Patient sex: M
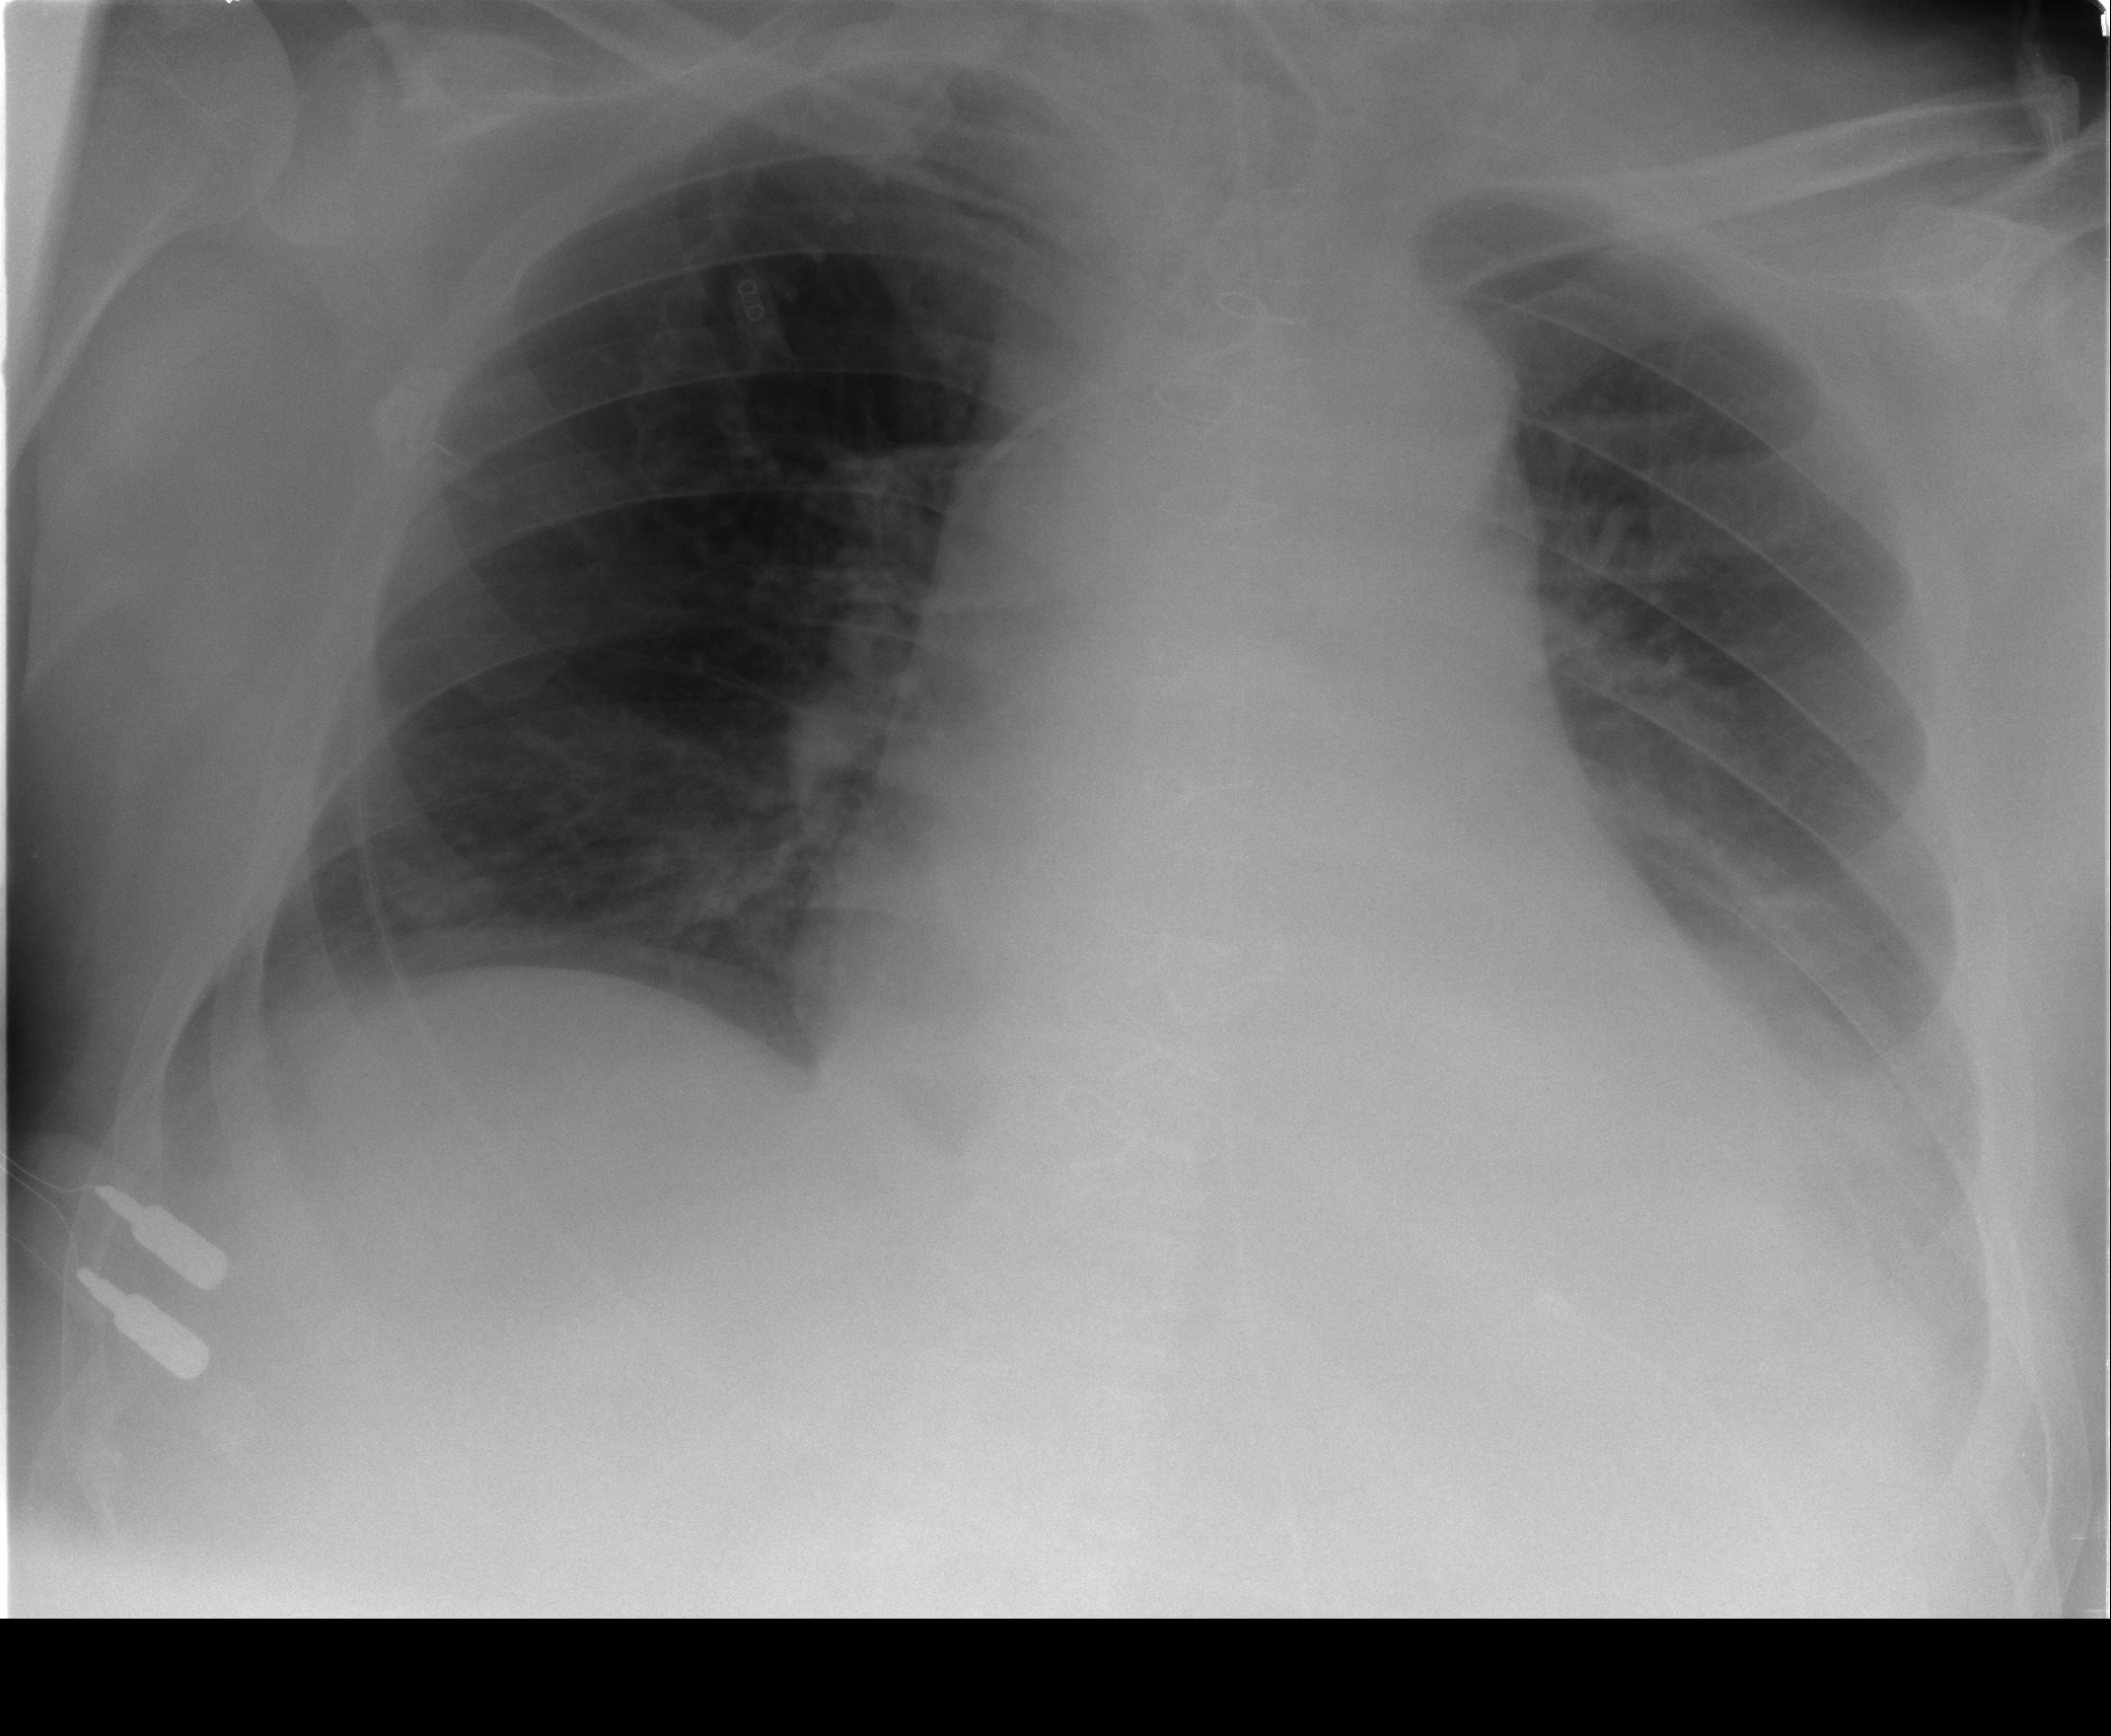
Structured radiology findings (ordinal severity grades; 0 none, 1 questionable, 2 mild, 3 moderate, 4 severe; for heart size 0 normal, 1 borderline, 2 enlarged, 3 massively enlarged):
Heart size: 0
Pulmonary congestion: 1
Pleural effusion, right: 0
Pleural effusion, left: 2
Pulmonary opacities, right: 0
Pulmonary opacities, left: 0
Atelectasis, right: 2
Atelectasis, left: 2